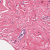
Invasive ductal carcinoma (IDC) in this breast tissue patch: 0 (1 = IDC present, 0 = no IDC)